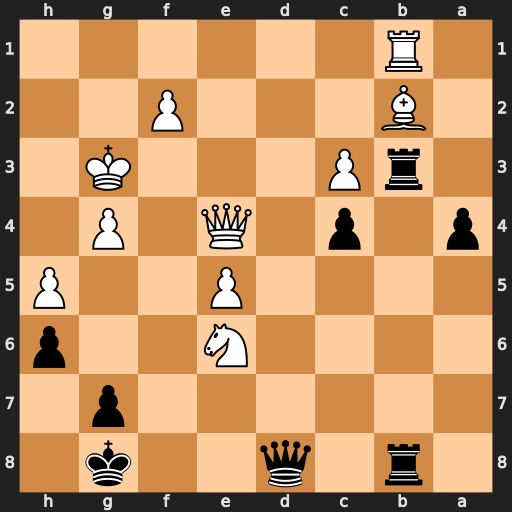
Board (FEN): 1r1q2k1/6p1/4N2p/4P2P/p1p1Q1P1/1rP3K1/1B3P2/1R6
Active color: b
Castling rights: -
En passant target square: -
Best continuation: Qd3+ Qxd3 cxd3 Rd1 Rxb2